Field crop: maize
Growth stage: 1
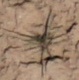
Species: lolium